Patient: sex M, age 54
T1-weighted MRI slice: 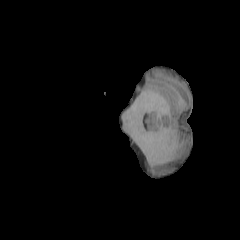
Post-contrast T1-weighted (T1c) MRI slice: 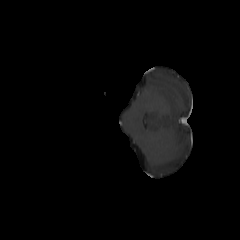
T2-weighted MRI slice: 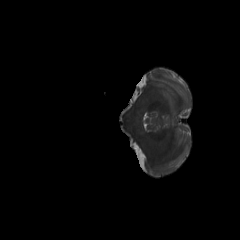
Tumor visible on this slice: no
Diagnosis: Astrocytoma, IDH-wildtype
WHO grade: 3